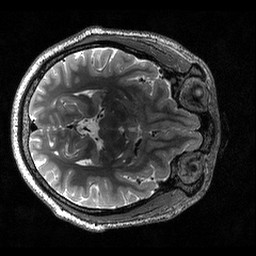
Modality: T2w
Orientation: axial
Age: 28
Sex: male
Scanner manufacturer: siemens
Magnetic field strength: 3 T
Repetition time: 3.2 s
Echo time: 0.564 s